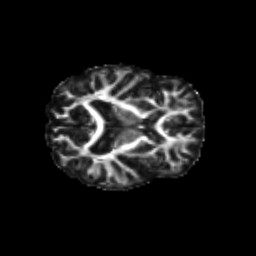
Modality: FA
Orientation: axial
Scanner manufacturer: siemens
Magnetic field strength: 3 T
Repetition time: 9.2 s
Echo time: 0.084 s